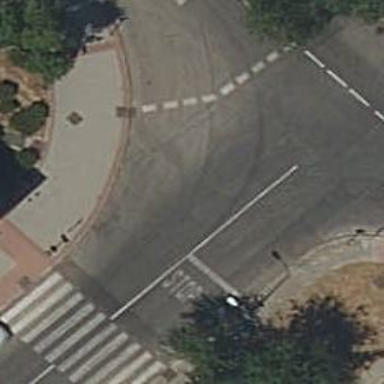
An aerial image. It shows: Stop road.